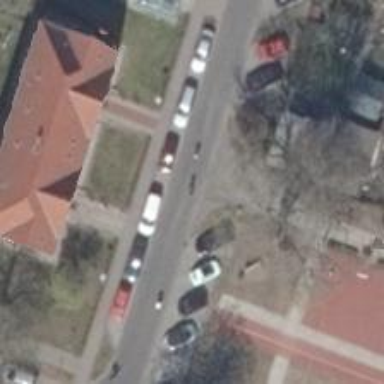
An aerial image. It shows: Footway.